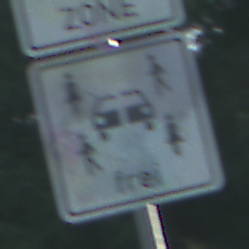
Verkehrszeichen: CarsharingfahrzeugeFrei
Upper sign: BeginnEingeschraenktesHalteverbotZone
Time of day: MorningAfternoon
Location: Outdoor (RoadRail)
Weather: Clear
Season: NotSpecified
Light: Natural